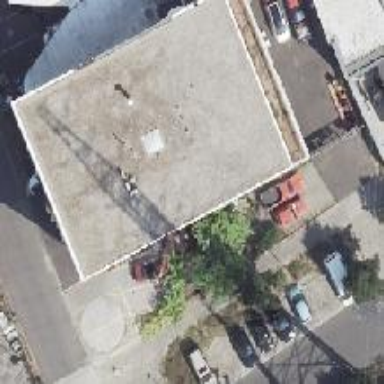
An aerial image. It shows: Car repair shop.